Question: I want to implement polygon offset for ShapeGeometries (2D) in three.js

The above picture is an example of how it works in <URL>.
What would be the best way to achieve this?
The problem is also described <URL>. However, the external C++/C#/Delphi library is used to solve the problem there. It seems like the best solution is to feed a 3rd party library with the polygon values and import the result back as three.js geometry.
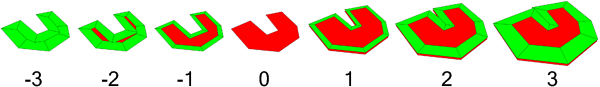
Answer: I'm ending up feeding my 2D vertices to the Javascript version of Clipper: <URL>. It works pretty good, though there is some overhead with format conversion.
1. Convert to Javascript Clipper format
2. Execute offset operation in Javascript Clipper
3. Convert back to three.js format